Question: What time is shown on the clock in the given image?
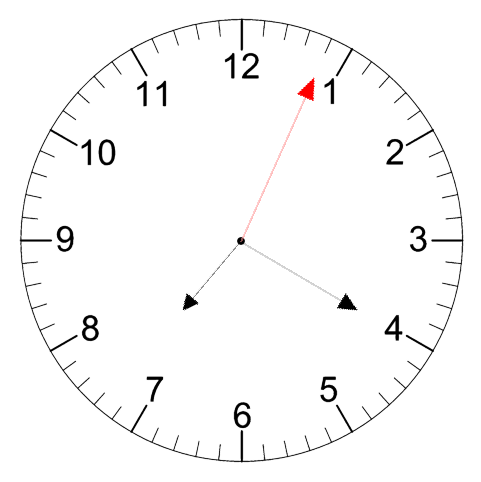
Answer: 07:20:04